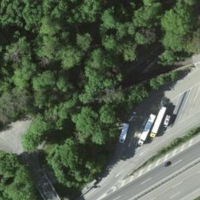
EUNIS habitat code: 57
Species observed at this site:
Sambucus racemosa